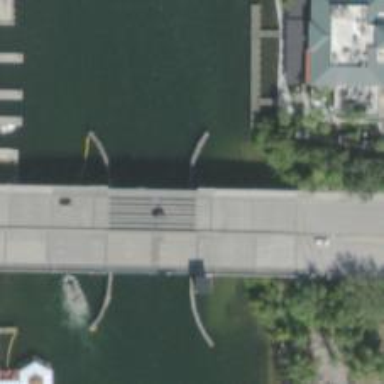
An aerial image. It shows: Bascule movable footway bridge.